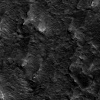
Atmospheric dust classification: not_dusty